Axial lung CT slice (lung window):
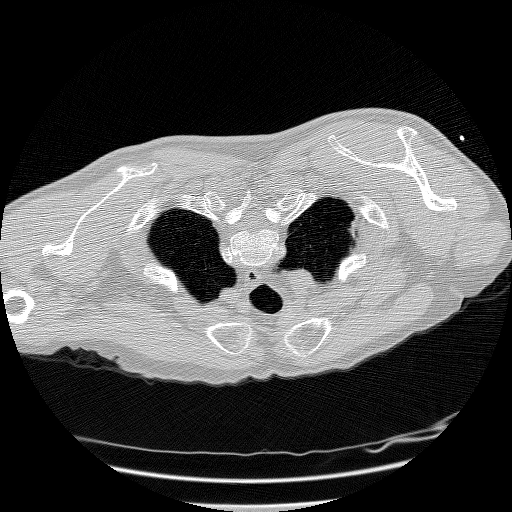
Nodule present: no